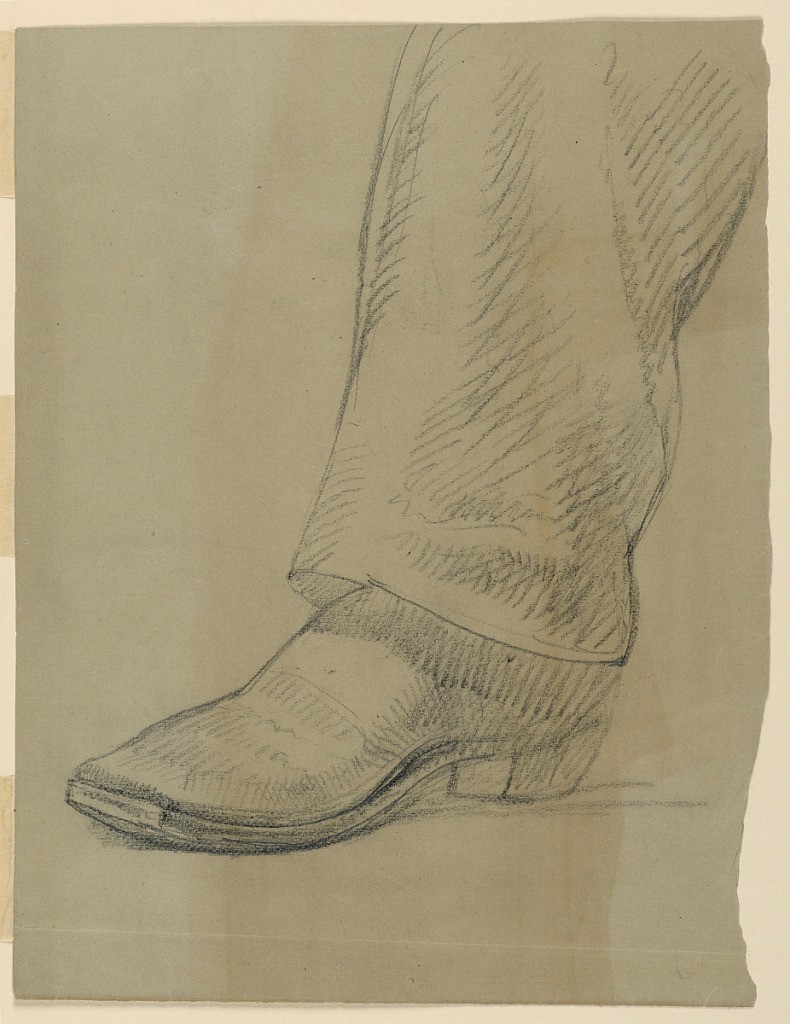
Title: Study of a Foot for "The Atlantic Cable Projectors"
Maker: Daniel Huntington, American, 1816–1906
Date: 1894
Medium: Graphite on grey wove paper
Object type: Drawing
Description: Study of the lower pant leg and foot of a man, from the side, wearing a boot. Verso: Two sketches of a right hand from above.